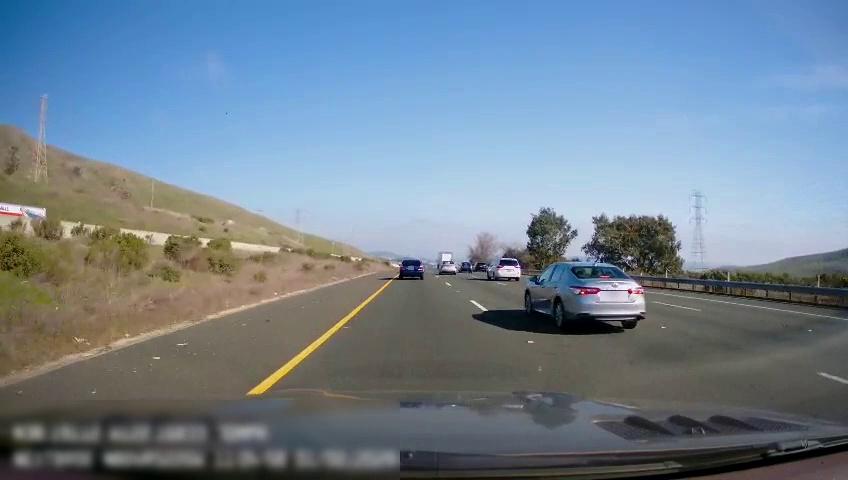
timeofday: Day
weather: Sunny
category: Drivable Space
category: Vehicles | Other LV
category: Vehicles | Car
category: Vehicles | Car
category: Vehicles | SUV
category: Vehicles | SUV
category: Vehicles | Car
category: Vehicles | Car
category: Lanes | Current Lane
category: Lanes | Current Lane
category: Lanes | Alternate Lane
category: Lanes | Alternate Lane
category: Lanes | Alternate Lane